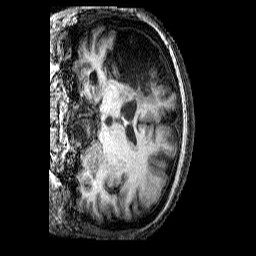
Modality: T1w
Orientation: coronal
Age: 54
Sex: female
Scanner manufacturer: siemens
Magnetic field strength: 3 T
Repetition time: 2.25 s
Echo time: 0.00452 s